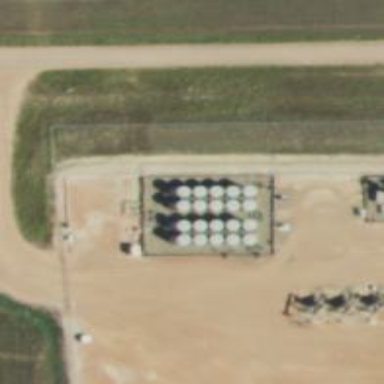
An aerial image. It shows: Storage tank with man-made structure.